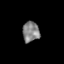
Tissue: skin
Cell type: Epithelial cells
Senescence score: 0.2709
Nuclear area (px): 339
Mean DAPI intensity: 130.366